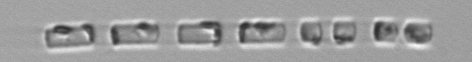
Label: Skeletonema